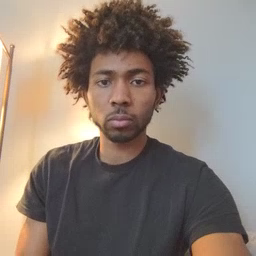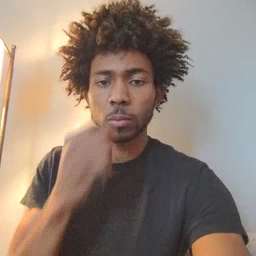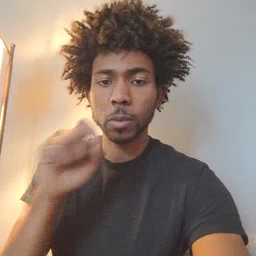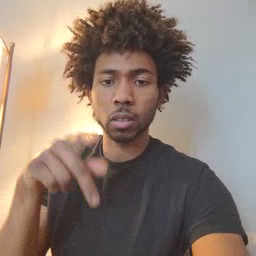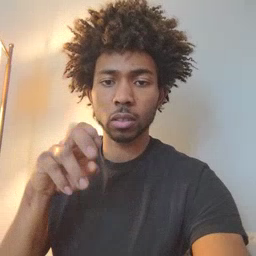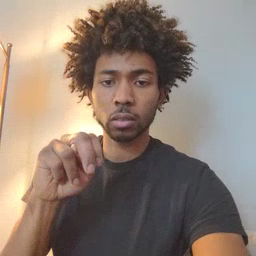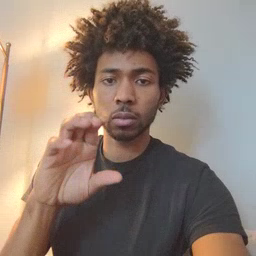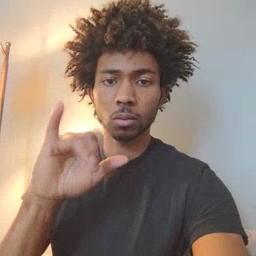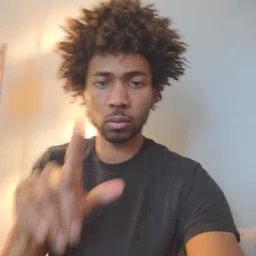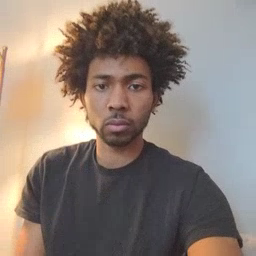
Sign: pencil